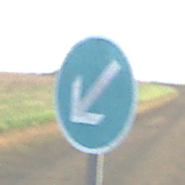
Verkehrszeichen: VorgeschriebeneVorbeifahrtLinks
Umgebung: Outdoor, Nature
Tageszeit: SunriseSunset
Wetter: Clear
Licht: Natural
Jahreszeit: NotSpecified
Kontrast: HighContrast